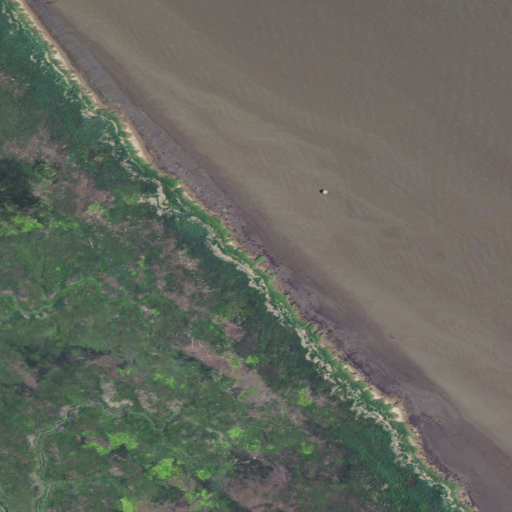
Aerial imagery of cape in Delaware named Liston Point containing herbaceous wetlands and open water